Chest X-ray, PA view. Patient: 42 years old, sex M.
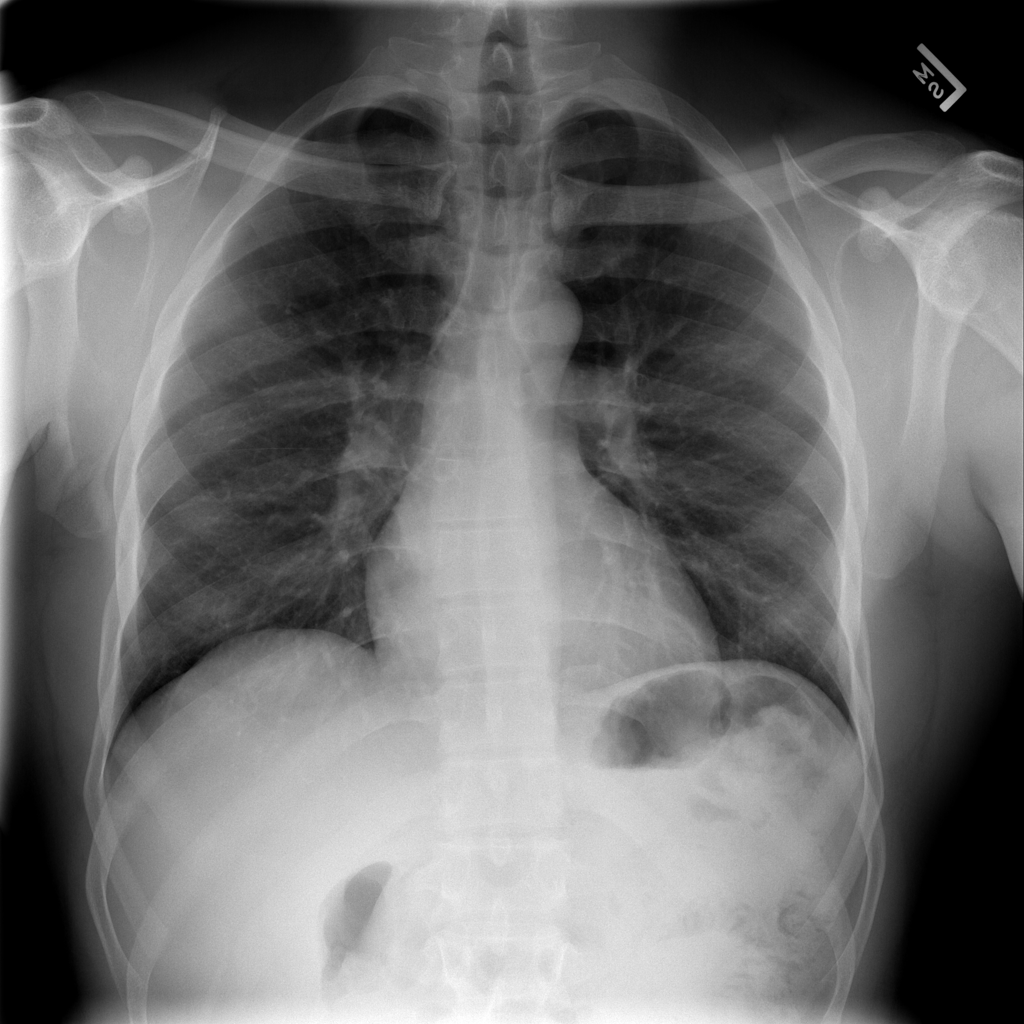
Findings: No Finding